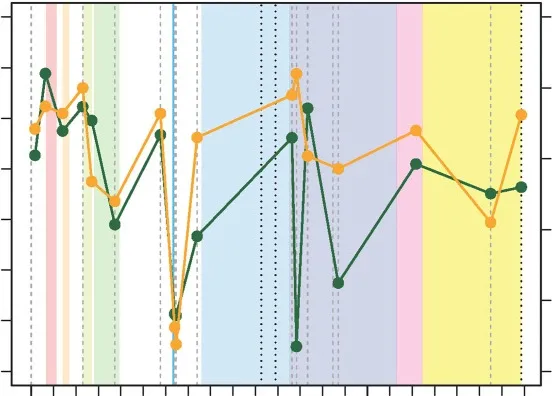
Chronogram depicting treatments received and evolution of the disease in the first twin. The graphic starts with levels of PINP and beta-crosslaps obtained in the 4 weeks prior to the beginning of the first intervention (administration of mecasermin or rhIGF-1, which corresponds to the beginning of month II). Levels of PINP and beta-crosslaps have been moving around the same values in the previous 12 months, where we began to measure them. After the failure of the corticosteroid therapy, parents and the medical team agreed to stop the fortnightly blood draws and to follow evolution based on clinical parameters, to reduce intervention and hospital visits, thus minimizing the interference with daily activities. PINP:amino-terminal propeptide of type I collagen.
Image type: pathology (immunostaining)